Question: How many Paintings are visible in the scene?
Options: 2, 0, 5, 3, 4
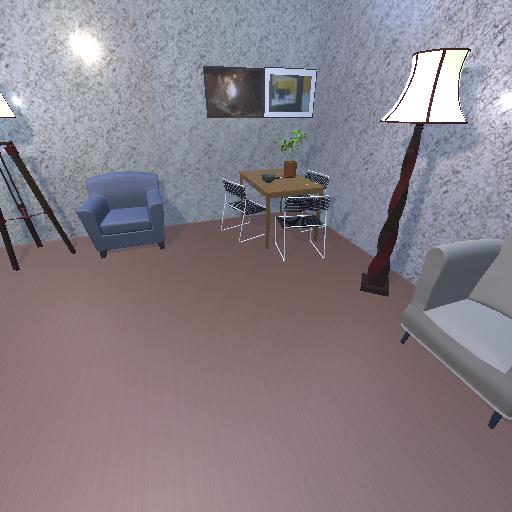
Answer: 2